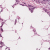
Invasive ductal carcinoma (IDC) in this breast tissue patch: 1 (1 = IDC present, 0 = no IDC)